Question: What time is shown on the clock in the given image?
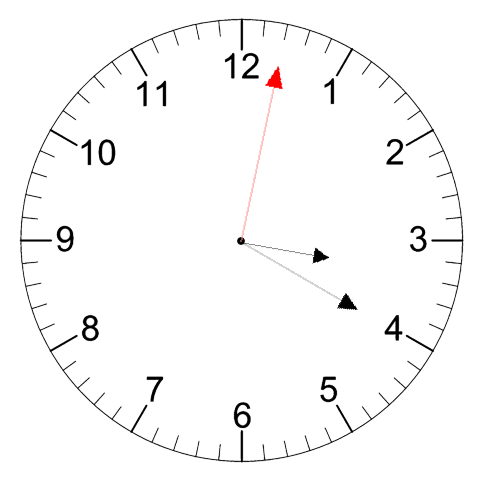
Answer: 03:20:02